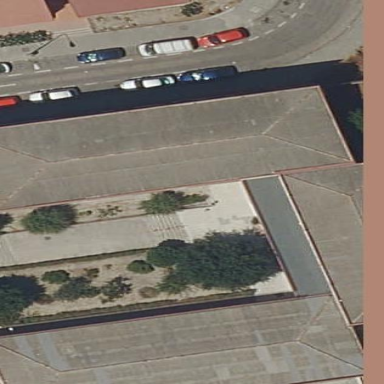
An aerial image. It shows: School.